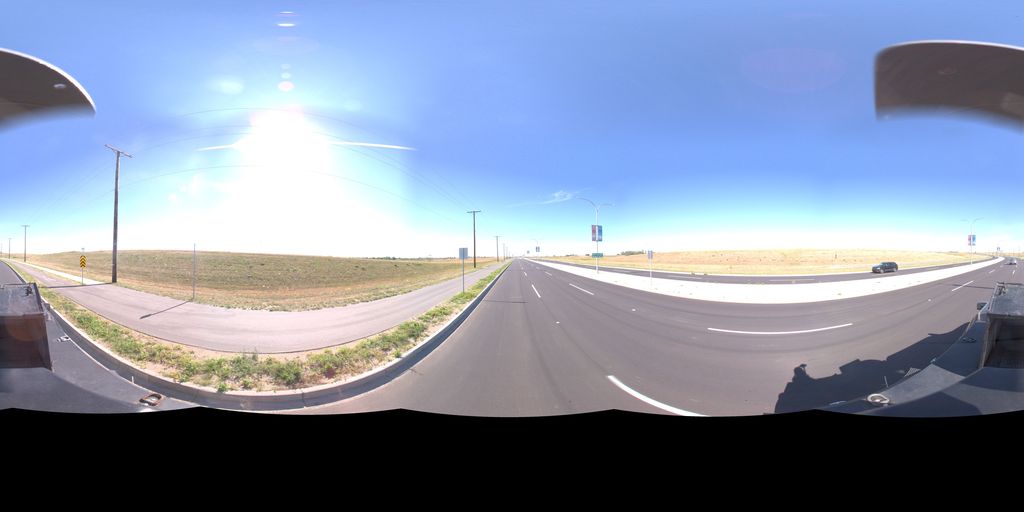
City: saskatoon